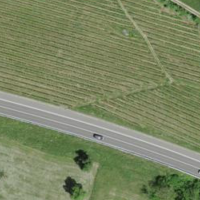
EUNIS habitat code: 25
Species observed at this site:
Tettigonia viridissima
Oecanthus pellucens
Pseudochorthippus parallelus
Primula veris